Field crop: maize
Growth stage: 2
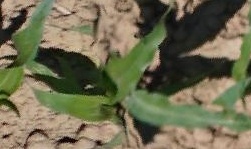
Species: maize